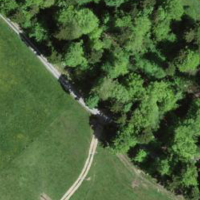
EUNIS habitat code: 41
Species observed at this site:
Pteridium aquilinum